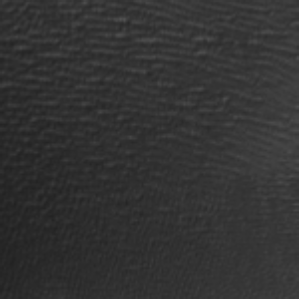
Label: frost